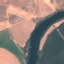
Land use / land cover class: River